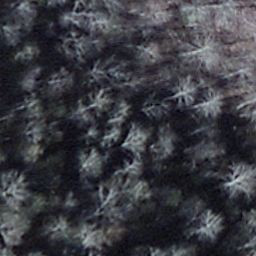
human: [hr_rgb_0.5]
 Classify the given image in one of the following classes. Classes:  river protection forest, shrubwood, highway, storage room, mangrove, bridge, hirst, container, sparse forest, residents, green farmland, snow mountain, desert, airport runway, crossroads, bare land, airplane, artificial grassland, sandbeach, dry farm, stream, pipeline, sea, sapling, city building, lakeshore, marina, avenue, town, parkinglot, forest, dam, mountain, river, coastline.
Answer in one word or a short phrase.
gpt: shrubwood